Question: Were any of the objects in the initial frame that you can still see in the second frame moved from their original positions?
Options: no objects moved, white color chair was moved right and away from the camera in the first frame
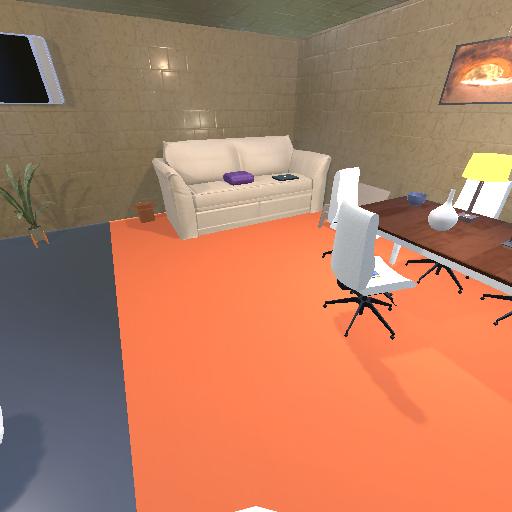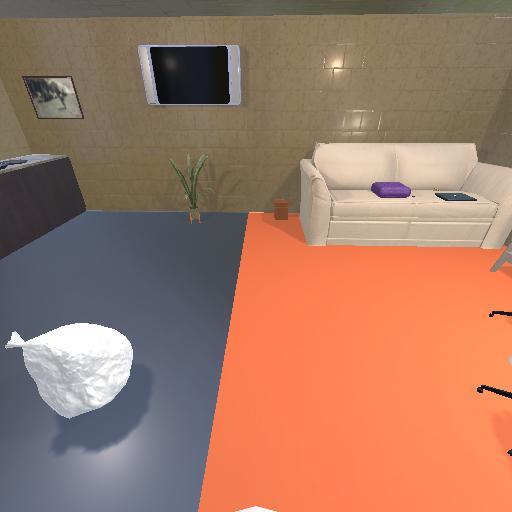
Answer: no objects moved